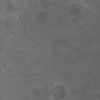
Label: not_dusty